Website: walmart
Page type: address-validator
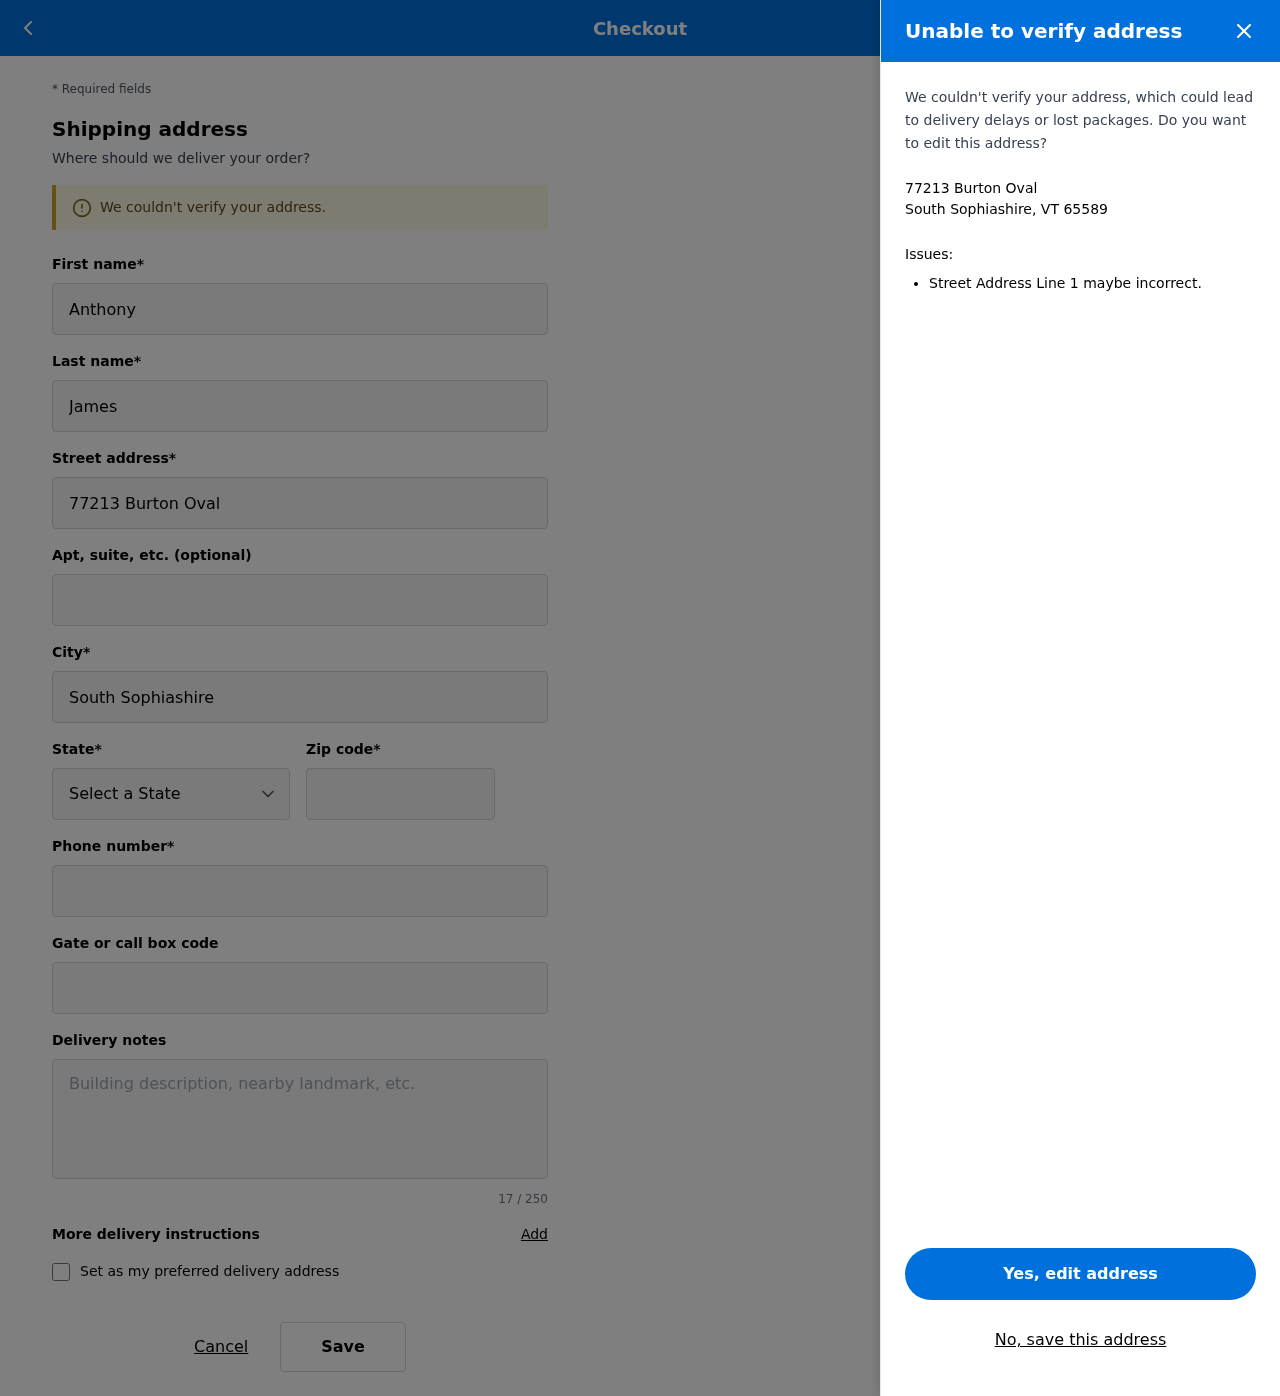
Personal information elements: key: PII_CITY_STATE_ZIP
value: South Sophiashire, VT 65589
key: PII_DELIVERY_INSTRUCTIONS
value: Call upon arrival
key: PII_STATE_ABBR
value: VT
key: PII_STREET
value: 77213 Burton Oval
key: PII_FIRSTNAME
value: Anthony
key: PII_LASTNAME
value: James
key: PII_CITY
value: South Sophiashire
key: PII_POSTCODE
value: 65589
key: PII_PHONE
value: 5575631080
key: PII_SECURITY_CODE
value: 14036